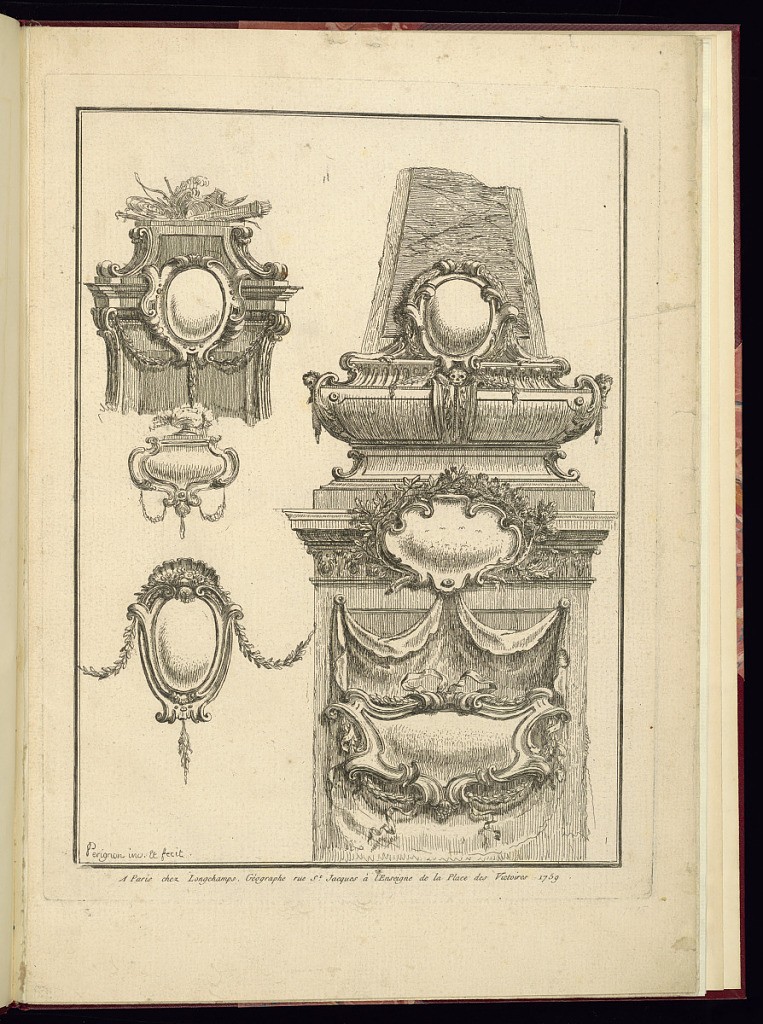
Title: Cartouche Designs
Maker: Alexis-Nicolas Pérignon, French, 1726 – 1782
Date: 1759
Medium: Etching on laid paper
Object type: Print
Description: Six designs for rococo cartouches - three on architectural elements, monuments, or plinths - featuring c-scrolls, s-scrolls, trophies, laurel leaf festoons, acanthus leaves, shell, flowers, gadrooning motifs, skeleton masks, fabric, and ribbons. The plate is signed and dated.